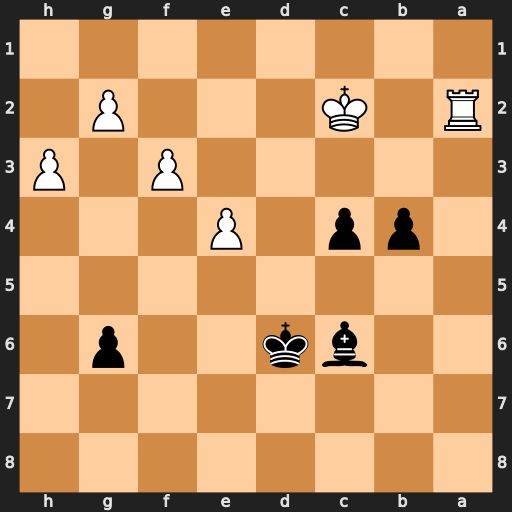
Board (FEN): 8/8/2bk2p1/8/1pp1P3/5P1P/R1K3P1/8
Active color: b
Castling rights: -
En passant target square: -
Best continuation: b3+ Kb2 bxa2